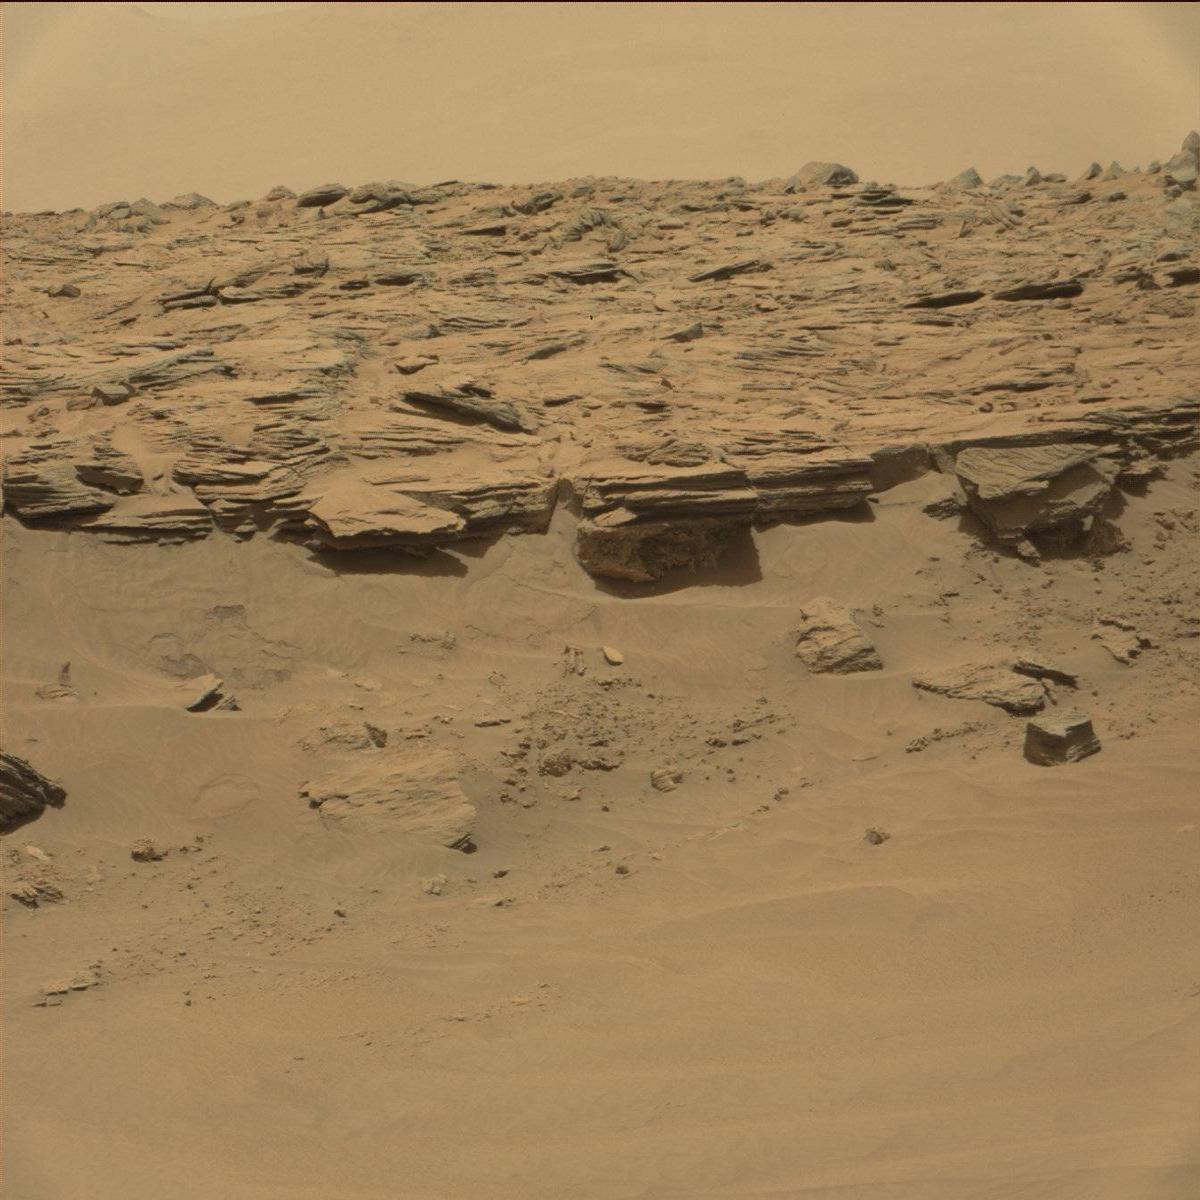
Terrain classes present: Bedrock, Ridge, Sand / Soil